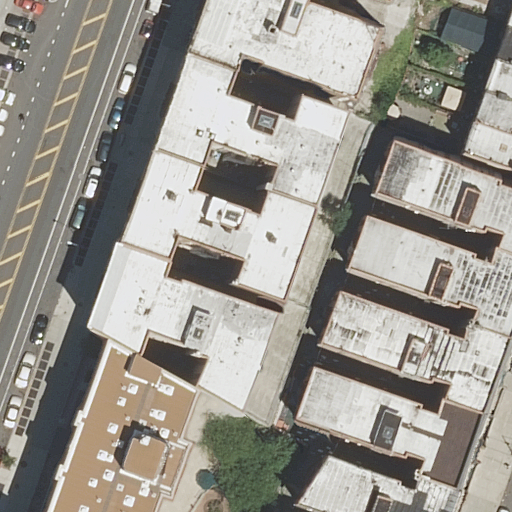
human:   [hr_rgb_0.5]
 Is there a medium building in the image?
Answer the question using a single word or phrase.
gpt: yes

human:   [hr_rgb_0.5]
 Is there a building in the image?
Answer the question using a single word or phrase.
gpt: yes

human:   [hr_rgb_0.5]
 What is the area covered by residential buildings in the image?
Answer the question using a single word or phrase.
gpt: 4812m2

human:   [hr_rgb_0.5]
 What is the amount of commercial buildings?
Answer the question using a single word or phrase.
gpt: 0

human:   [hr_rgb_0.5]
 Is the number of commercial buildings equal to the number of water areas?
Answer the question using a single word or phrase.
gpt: yes

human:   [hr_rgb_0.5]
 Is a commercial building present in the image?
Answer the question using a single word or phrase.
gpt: no

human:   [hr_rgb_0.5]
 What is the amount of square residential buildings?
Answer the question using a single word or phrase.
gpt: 0

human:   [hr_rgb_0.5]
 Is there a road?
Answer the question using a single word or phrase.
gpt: yes

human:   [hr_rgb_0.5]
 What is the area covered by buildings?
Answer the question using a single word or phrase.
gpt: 4812m2

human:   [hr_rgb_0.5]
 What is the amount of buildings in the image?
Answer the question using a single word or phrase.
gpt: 15

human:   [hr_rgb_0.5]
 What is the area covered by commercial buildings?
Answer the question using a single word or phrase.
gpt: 0m2

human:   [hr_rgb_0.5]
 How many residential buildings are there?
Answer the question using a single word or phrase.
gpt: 15

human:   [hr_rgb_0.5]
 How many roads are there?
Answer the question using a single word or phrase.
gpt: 1

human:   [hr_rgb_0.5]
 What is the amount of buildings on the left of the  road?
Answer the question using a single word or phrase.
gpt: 0

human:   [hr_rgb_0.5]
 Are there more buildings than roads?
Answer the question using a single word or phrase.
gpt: yes

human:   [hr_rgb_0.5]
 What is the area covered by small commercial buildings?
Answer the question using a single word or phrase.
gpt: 0m2

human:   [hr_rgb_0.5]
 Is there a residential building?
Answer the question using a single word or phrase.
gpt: yes

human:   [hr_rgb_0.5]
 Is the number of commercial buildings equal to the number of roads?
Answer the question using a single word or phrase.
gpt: no

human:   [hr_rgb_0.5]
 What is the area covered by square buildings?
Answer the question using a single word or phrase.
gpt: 0m2

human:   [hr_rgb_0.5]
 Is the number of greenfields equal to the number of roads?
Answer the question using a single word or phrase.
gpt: no

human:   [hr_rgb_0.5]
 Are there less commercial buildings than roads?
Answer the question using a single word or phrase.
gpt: yes

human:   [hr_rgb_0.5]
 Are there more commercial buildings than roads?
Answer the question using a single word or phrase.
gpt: no

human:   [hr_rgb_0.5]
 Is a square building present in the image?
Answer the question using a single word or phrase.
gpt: no

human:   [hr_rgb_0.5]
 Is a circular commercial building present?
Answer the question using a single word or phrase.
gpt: no

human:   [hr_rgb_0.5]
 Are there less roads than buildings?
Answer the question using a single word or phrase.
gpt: yes

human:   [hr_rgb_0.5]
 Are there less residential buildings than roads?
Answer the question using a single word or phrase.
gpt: no

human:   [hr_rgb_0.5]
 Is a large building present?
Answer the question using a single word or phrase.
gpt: yes

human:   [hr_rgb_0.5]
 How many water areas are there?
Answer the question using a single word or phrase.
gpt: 0

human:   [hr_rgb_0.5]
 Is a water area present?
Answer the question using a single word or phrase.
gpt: no

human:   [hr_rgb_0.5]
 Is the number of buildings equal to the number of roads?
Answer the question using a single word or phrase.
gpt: no

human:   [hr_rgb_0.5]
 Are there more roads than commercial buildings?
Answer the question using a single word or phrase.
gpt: yes

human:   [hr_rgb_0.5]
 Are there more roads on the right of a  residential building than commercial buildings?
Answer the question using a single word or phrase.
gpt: no

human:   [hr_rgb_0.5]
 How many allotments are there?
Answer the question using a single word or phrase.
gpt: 0

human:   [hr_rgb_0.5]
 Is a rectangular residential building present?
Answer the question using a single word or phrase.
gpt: yes

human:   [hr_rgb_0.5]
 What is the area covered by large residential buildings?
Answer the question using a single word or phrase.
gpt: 2344m2

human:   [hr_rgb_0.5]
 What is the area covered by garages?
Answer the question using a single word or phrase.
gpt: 0m2

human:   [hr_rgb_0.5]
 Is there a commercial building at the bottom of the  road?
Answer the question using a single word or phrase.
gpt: no

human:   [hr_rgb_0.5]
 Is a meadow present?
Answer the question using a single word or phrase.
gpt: no

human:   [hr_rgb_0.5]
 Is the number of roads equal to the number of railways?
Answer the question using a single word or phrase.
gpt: no

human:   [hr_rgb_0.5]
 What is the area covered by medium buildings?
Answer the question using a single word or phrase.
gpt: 2243m2

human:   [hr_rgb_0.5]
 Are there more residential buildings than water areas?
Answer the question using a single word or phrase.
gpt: yes

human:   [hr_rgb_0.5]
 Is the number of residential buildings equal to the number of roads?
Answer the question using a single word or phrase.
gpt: no

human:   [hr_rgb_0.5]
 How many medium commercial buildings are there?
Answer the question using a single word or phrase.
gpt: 0

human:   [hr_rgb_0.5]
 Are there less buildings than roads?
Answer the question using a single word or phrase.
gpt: no

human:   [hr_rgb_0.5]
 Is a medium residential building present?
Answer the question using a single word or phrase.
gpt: yes

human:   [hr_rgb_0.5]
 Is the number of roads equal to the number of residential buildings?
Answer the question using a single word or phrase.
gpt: no

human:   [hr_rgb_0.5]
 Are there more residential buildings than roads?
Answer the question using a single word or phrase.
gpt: yes

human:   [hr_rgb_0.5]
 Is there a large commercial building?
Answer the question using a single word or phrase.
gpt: no

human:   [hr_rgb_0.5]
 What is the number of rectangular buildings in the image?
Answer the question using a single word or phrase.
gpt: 5

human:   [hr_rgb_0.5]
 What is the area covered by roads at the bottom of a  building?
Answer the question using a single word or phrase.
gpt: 0m2

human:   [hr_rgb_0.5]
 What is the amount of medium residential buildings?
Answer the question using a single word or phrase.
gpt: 6

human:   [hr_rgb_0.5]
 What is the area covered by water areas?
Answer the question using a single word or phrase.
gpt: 0m2

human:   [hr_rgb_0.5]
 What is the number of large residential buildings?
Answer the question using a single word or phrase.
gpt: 4

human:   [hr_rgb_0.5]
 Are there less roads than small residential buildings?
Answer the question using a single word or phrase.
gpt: yes

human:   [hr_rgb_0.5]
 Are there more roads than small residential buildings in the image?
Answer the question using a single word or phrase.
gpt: no

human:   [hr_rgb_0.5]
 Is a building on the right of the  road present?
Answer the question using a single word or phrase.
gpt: yes

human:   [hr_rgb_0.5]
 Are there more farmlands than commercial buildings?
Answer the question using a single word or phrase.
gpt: no

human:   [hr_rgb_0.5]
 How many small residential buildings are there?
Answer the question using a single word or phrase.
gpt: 5

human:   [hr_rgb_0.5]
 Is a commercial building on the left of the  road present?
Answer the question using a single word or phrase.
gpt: no

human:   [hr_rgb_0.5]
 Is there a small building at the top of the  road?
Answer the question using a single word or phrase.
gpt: yes

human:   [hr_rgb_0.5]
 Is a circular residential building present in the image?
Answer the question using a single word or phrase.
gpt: no

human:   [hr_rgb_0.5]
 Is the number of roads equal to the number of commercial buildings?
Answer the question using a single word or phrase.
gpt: no

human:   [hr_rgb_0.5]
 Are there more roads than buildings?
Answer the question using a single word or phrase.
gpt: no

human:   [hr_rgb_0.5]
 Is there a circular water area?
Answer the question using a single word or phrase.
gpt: no